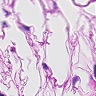
Metastatic tissue present: no